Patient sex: M
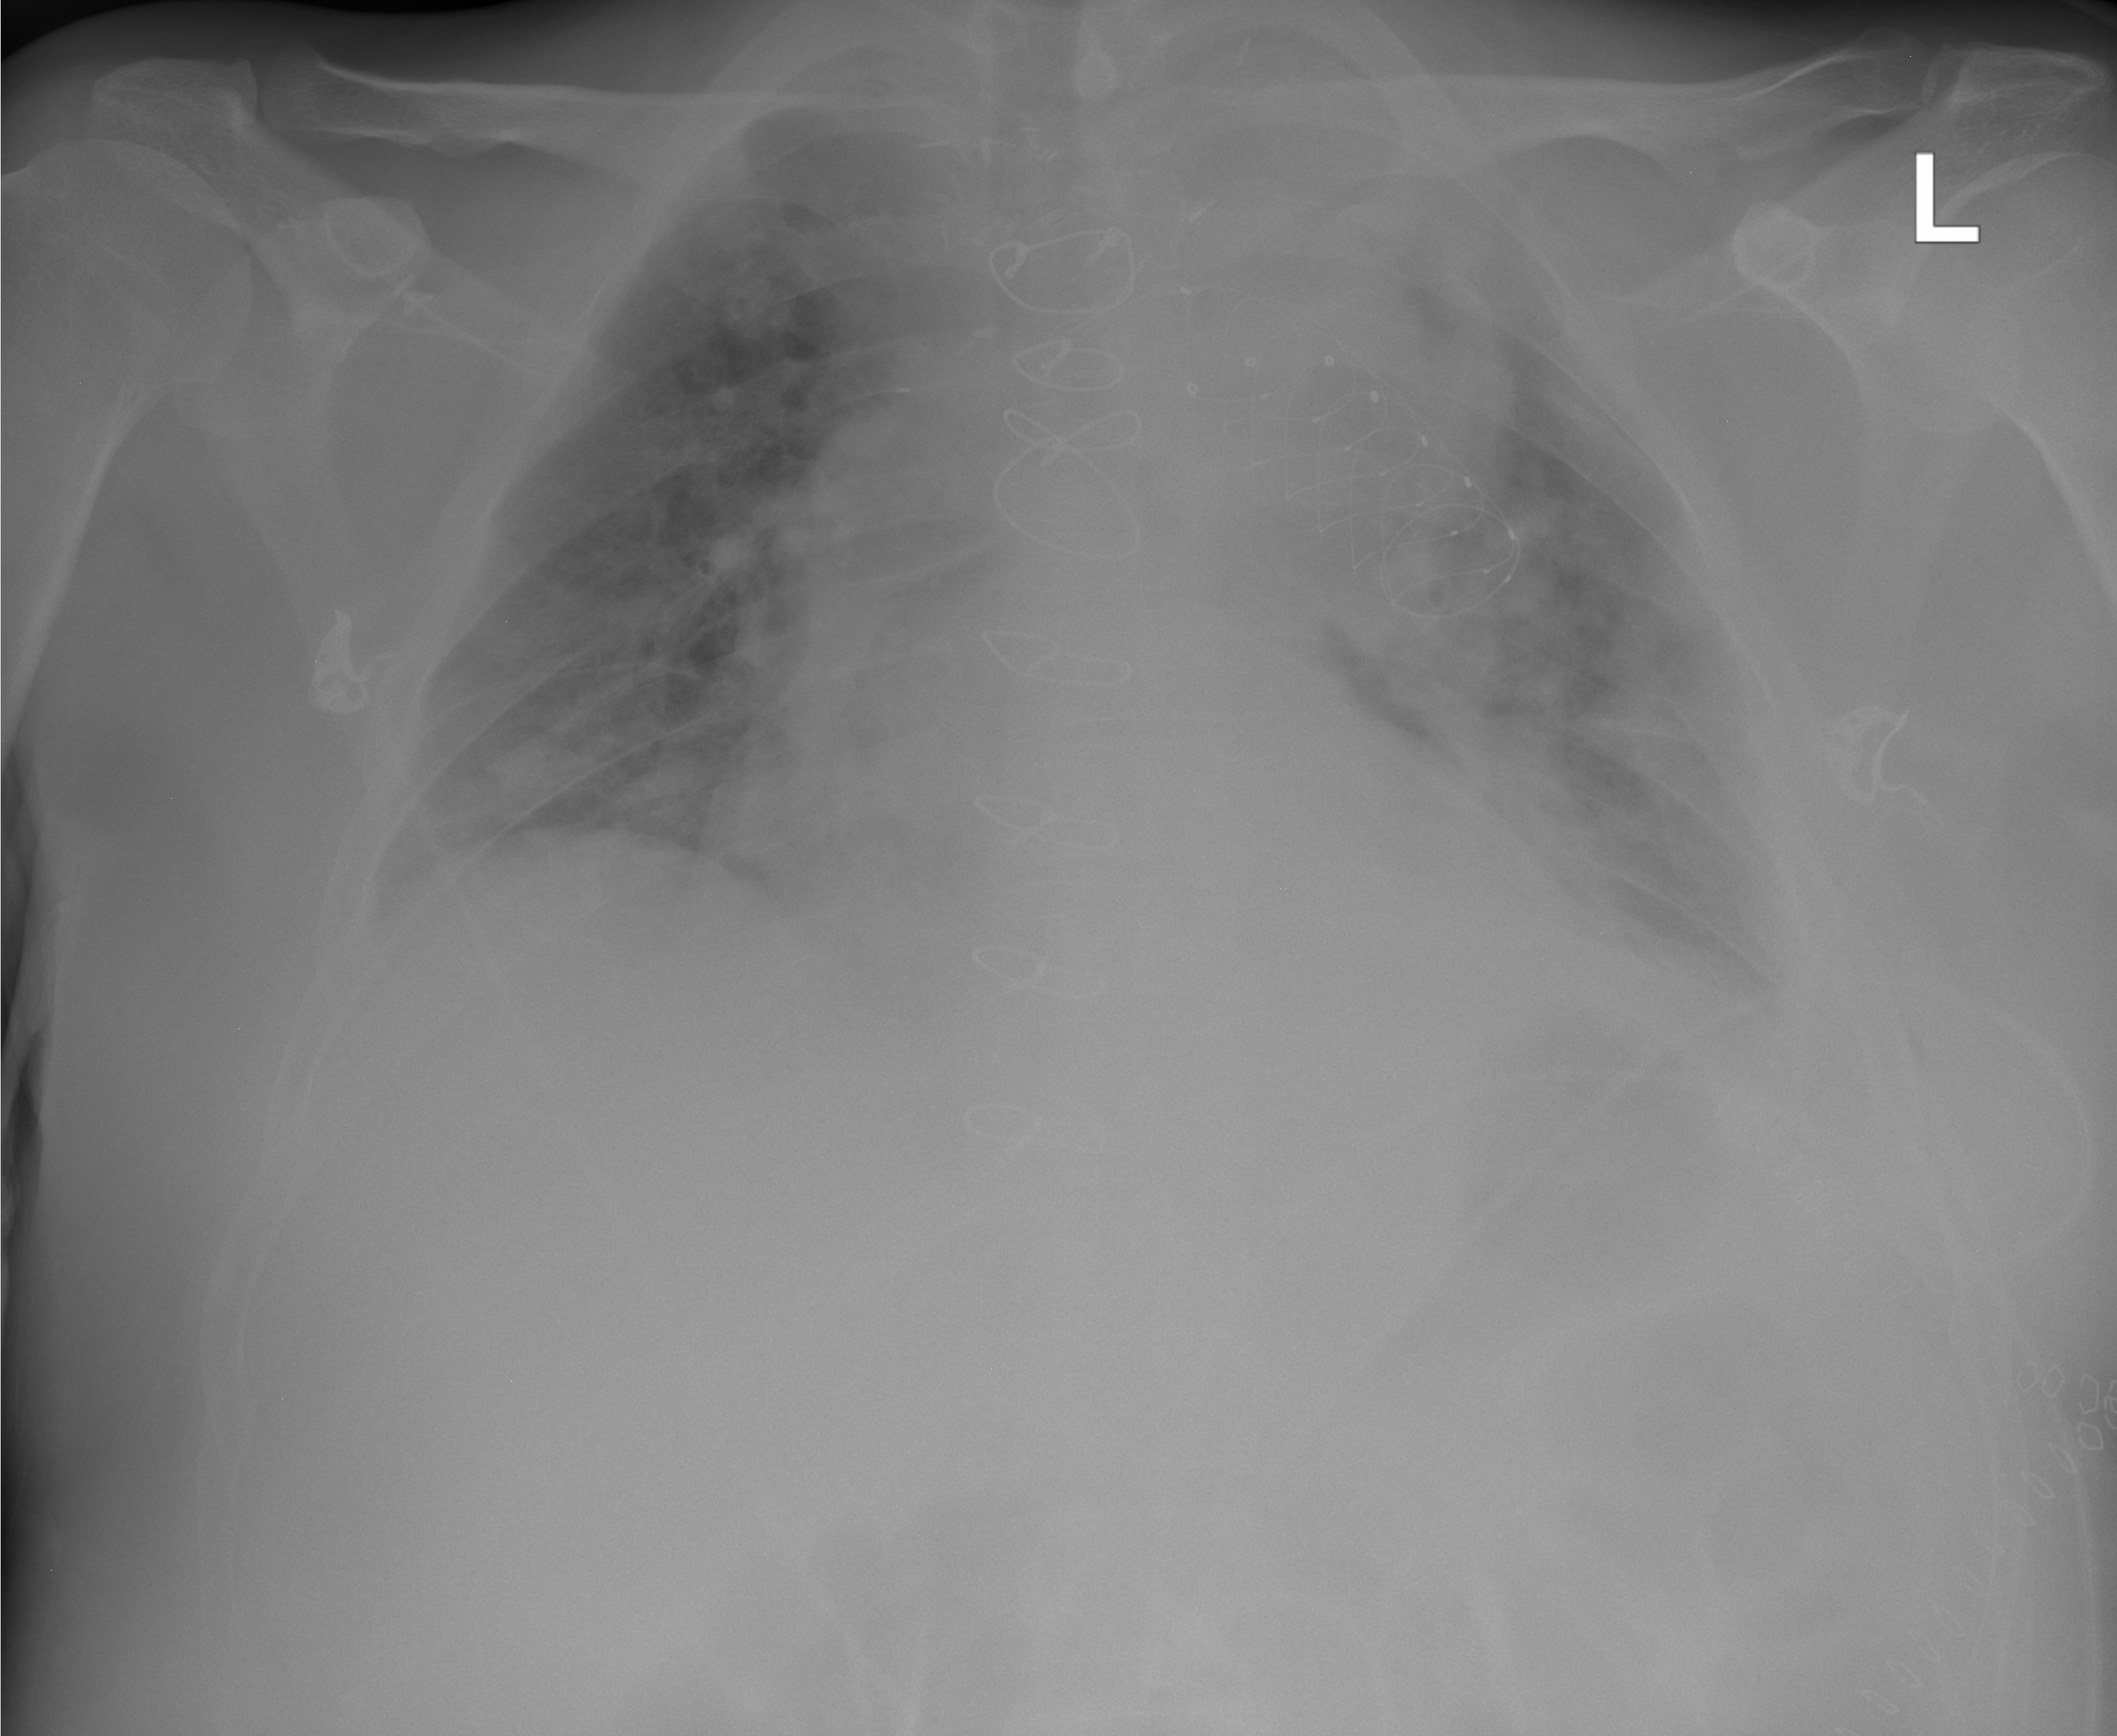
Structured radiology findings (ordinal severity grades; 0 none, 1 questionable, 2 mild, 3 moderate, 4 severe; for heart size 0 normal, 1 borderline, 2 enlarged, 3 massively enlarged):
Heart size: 2
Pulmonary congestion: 0
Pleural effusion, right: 1
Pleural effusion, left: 2
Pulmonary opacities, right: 2
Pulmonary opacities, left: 2
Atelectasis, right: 2
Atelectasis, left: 2